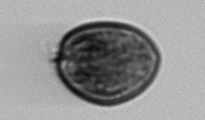
Label: Prorocentrum